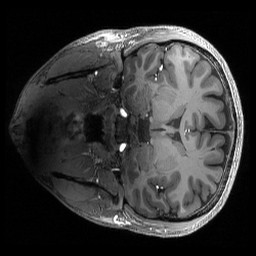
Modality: T1w
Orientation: coronal
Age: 24
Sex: male
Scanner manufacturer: siemens
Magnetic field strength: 6.98 T
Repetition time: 2.53 s
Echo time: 0.00176 s